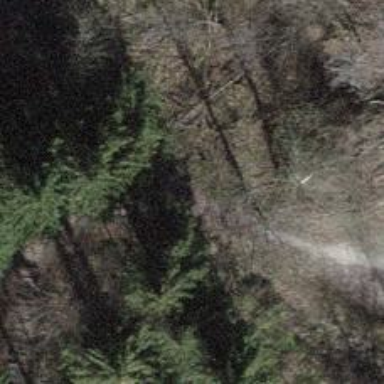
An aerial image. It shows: Dirt path.